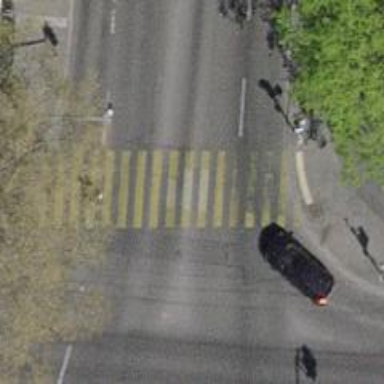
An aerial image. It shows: Crossing with traffic signals.